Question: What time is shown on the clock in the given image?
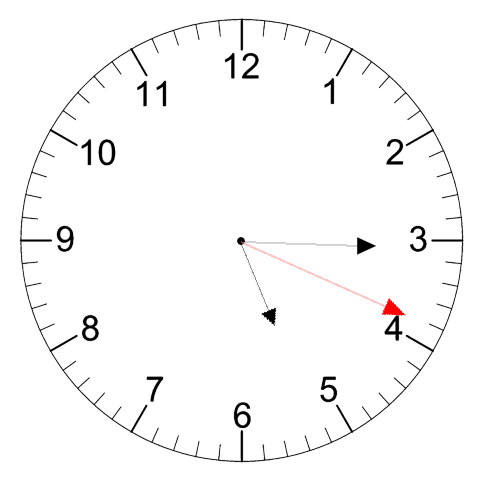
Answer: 05:15:19